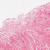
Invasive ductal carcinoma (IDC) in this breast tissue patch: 1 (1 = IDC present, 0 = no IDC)